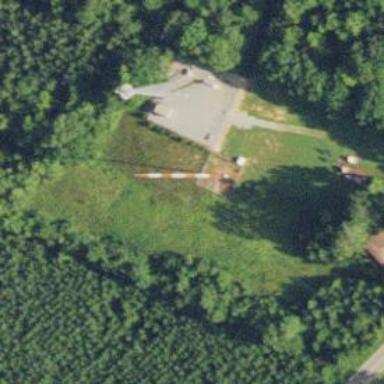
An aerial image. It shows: Communication mast tower.